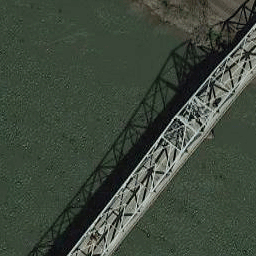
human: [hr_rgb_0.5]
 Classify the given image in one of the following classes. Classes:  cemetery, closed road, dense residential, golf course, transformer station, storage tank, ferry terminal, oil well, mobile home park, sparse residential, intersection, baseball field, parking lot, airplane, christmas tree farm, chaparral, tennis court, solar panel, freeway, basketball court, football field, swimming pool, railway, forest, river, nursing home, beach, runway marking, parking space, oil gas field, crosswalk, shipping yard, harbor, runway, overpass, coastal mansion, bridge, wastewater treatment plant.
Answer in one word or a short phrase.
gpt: bridge